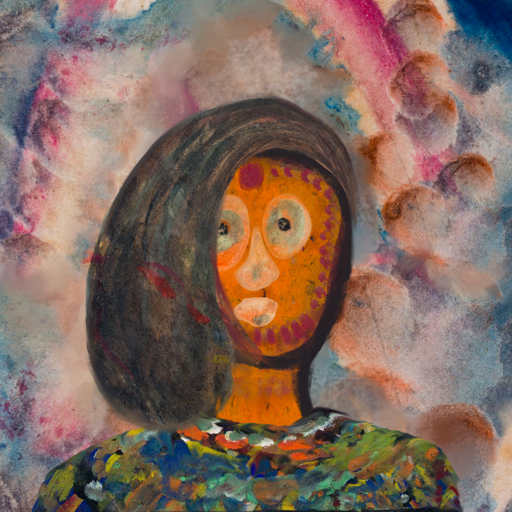
Background: Rupkatha, Head And Neck Front: Doll, Face Front: Childish, Bust: An_Impression, Hair Front: Gypsy_Mother, Head Accessory: Blank, Second Necklace: Blank, Necklace: Blank, Baby: Blank